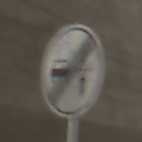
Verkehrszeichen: EndeVerbotUeberholenEinspurigeFahrzeuge
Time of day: Midday
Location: Roofed (Tunnel)
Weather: NotSpecified
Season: NotSpecified
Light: Natural